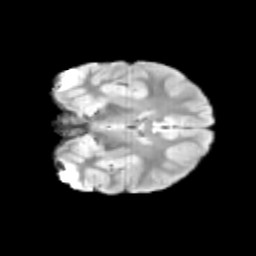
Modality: T2w
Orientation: coronal
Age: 10
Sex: male
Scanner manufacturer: siemens
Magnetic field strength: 3 T
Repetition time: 3.8 s
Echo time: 0.07 s